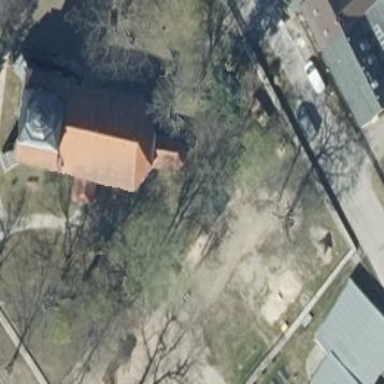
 with the roof oriented along. It is place of worship."